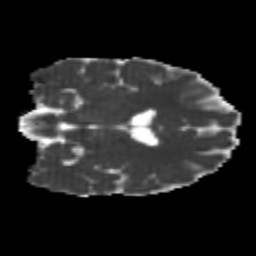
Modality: MD
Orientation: coronal
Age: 25
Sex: male
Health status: healthy
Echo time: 0.074 s